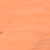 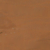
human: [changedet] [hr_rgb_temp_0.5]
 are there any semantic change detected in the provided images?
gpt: No change in this area.